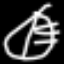
Label: leaf